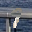
Label: 9